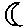
Label: moon